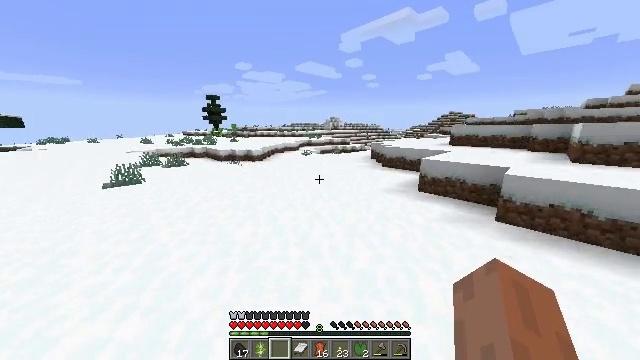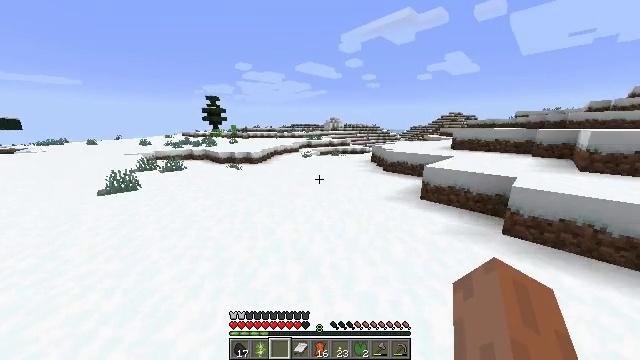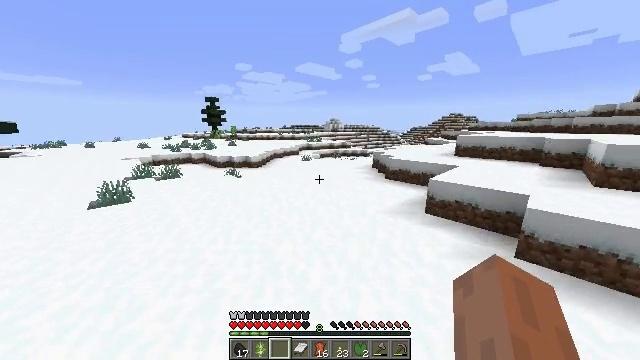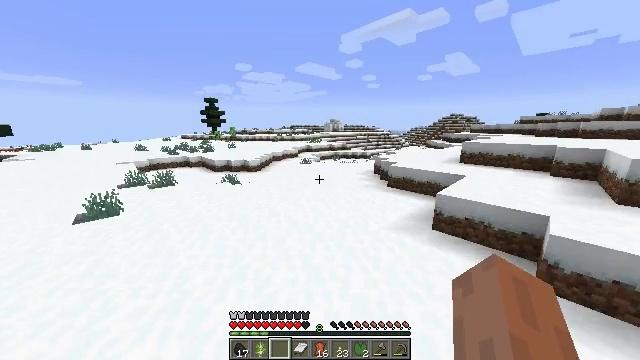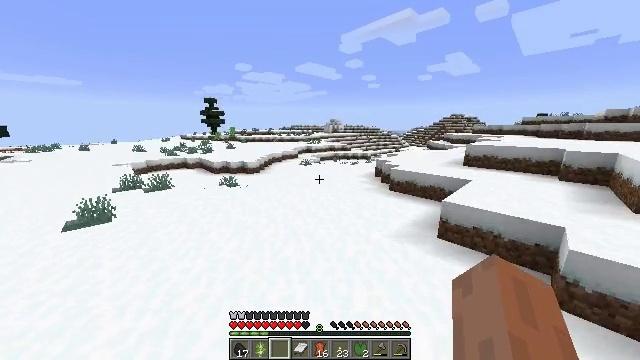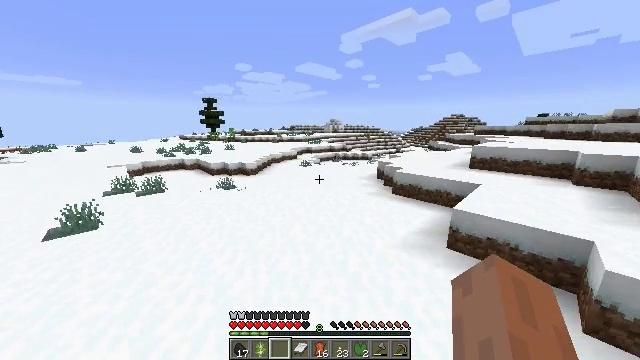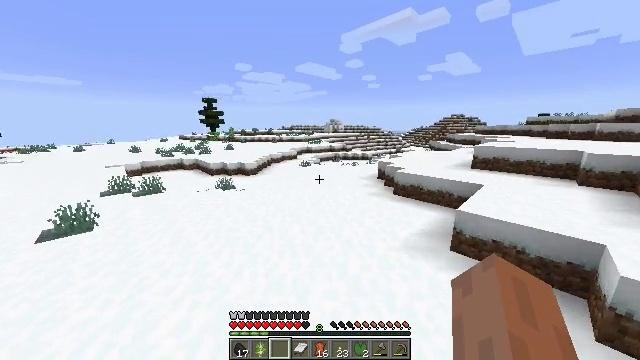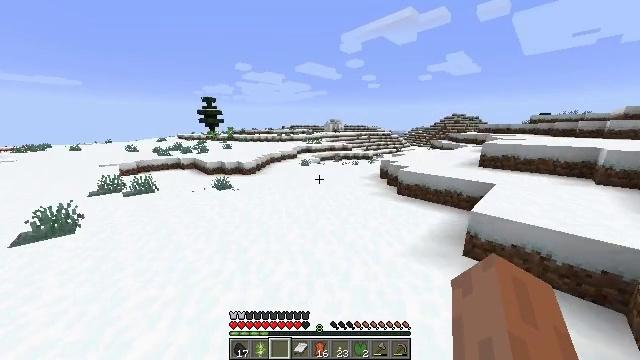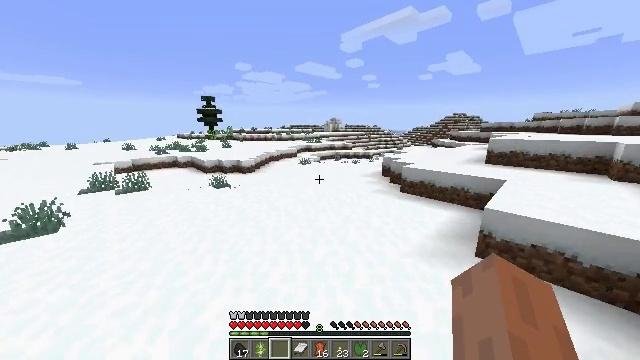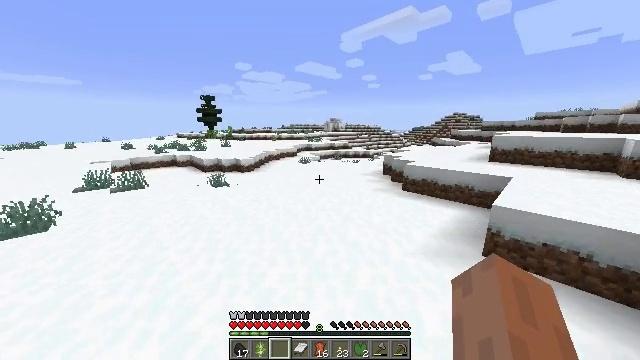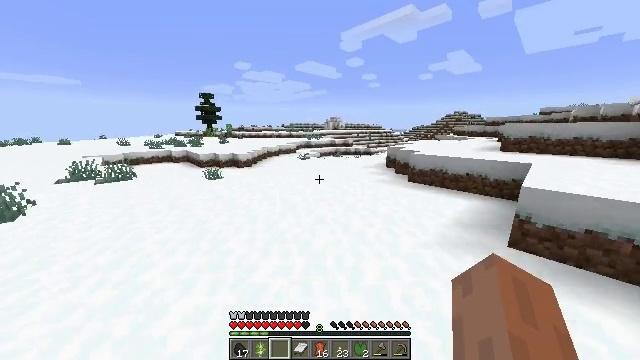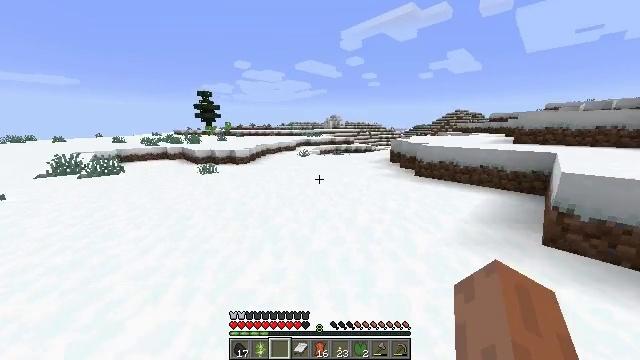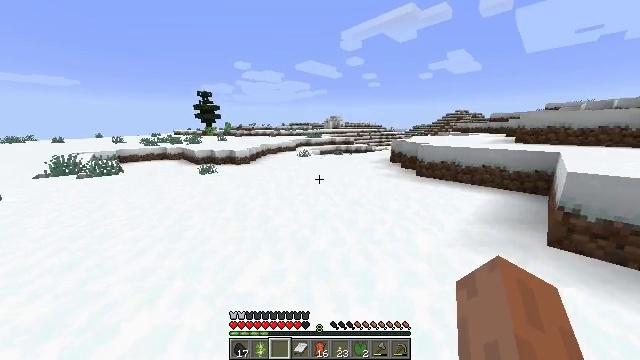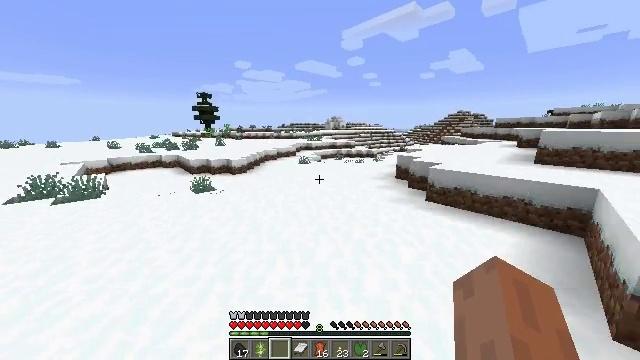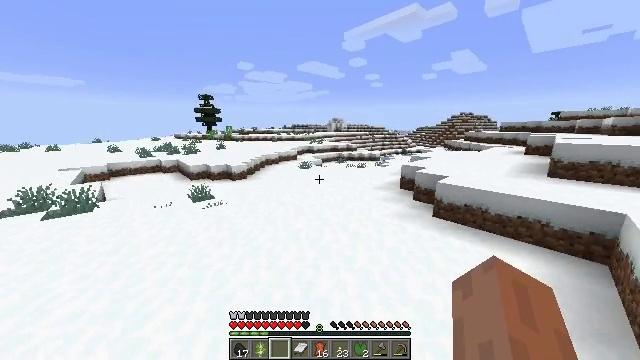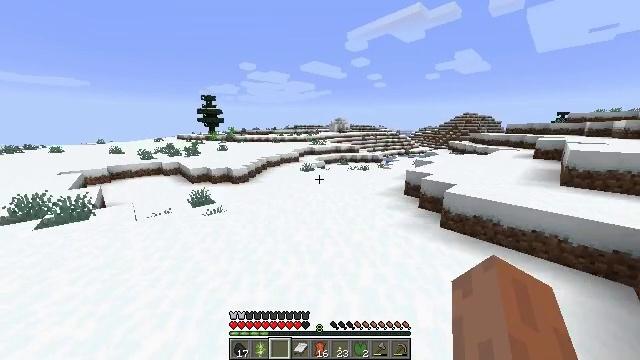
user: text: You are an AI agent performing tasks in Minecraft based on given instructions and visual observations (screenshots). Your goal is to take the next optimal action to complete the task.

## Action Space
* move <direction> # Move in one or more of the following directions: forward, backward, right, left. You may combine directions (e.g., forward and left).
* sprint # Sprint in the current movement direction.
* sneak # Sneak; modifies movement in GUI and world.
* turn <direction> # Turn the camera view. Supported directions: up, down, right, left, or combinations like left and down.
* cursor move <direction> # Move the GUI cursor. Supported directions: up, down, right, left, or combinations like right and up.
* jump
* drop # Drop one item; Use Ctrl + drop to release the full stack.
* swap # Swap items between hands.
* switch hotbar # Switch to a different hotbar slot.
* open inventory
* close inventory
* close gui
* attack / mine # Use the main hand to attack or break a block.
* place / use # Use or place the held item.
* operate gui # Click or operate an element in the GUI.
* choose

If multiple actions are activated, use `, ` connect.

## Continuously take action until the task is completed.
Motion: motion action
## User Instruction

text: Mine the redstone torch to collect it.
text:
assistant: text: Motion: move forward, jump
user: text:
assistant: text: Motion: move forward, jump
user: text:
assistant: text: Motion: move forward, jump
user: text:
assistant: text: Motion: move forward, jump
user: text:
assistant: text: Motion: move forward, jump
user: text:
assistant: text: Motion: move forward, jump
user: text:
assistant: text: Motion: move forward, sprint, jump
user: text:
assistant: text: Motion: move forward, sprint, jump
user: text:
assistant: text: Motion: move forward, sprint, jump
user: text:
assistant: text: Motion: move forward, sprint, jump
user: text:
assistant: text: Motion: move forward, sprint, jump
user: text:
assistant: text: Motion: move forward, jump
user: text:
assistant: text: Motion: move forward, jump
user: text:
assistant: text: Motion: move forward, jump
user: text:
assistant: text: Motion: move forward, jump
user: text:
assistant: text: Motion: move forward, jump
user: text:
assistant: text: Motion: move forward, sprint, jump
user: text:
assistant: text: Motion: move forward, sprint, jump
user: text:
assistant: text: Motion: move forward, sprint, jump
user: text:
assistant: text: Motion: move forward, turn left, jump
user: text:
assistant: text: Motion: move forward, jump
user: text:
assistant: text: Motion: move forward, jump
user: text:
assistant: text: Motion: move forward, jump
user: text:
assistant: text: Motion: move forward, sprint, jump
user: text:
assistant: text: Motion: move forward, sprint, jump
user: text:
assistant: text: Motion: move forward, sprint, jump
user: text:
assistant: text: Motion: move forward, sprint, jump
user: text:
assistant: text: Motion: move forward, jump
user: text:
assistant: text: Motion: move forward, jump
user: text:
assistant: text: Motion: move forward, jump